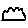
Label: cloud